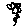
Label: flower